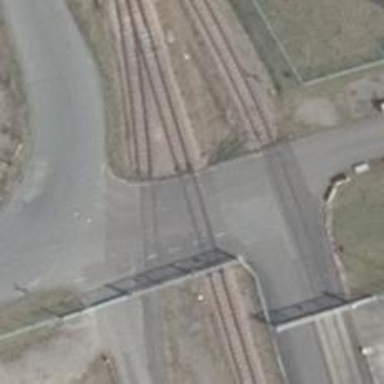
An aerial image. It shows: Level crossing along the railway.